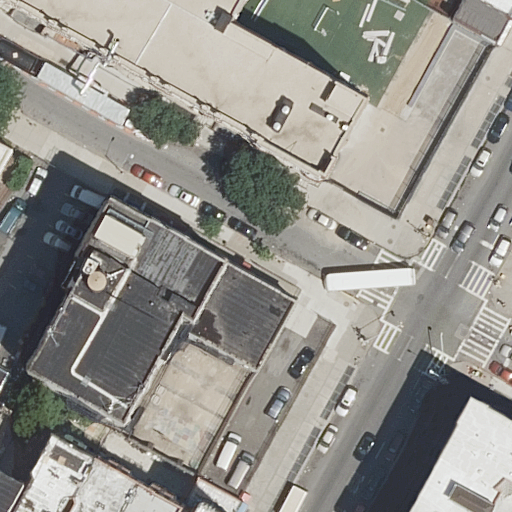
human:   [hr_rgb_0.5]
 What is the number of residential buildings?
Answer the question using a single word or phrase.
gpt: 11

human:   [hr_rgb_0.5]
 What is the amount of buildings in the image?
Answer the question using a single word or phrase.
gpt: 11

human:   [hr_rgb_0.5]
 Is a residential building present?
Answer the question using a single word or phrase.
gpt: yes

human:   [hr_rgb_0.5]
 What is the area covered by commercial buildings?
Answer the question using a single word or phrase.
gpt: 0m2

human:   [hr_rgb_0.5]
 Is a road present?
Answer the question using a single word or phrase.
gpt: yes

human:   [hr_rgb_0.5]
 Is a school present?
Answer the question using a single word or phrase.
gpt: yes

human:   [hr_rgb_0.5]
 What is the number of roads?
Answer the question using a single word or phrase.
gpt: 2

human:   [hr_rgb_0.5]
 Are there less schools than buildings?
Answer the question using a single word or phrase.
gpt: yes

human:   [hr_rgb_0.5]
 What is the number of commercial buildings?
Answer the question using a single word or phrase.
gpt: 0

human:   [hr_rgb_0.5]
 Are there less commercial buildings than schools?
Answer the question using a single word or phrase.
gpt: yes

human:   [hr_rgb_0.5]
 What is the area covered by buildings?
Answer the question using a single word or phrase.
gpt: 2940m2

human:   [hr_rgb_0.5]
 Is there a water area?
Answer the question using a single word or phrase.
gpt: no

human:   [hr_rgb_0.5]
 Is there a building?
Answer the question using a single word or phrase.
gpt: yes

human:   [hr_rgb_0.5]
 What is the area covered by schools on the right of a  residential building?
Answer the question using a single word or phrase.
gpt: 0m2

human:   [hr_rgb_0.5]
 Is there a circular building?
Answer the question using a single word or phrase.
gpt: no

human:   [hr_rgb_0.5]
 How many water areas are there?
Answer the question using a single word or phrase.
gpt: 0

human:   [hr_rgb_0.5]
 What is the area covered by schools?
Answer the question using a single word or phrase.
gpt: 1063m2

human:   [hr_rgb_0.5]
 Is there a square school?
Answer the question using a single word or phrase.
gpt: no

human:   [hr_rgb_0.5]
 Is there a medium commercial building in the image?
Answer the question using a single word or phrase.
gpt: no

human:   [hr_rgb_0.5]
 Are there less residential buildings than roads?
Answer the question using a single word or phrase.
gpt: no

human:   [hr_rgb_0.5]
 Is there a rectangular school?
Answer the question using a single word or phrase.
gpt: yes

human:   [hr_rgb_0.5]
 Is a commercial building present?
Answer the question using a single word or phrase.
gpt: no

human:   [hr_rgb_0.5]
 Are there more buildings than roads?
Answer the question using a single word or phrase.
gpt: yes

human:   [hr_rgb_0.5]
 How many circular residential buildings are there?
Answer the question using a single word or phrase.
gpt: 0

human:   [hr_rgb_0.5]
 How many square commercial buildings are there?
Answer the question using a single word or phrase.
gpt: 0

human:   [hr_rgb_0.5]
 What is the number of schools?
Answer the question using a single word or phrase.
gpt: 1

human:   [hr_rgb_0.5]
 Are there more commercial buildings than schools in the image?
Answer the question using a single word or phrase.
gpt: no

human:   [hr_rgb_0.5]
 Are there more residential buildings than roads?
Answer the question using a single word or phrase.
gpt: yes

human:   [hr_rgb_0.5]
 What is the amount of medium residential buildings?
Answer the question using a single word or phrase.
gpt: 2

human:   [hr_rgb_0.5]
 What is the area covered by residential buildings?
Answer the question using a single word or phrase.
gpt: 2940m2

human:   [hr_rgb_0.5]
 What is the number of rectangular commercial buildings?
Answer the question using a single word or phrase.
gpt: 0

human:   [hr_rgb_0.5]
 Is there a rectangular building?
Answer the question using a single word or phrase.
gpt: yes

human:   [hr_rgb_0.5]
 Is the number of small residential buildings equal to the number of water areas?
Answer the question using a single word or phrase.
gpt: no

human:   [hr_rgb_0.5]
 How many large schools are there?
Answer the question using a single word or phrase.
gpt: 1

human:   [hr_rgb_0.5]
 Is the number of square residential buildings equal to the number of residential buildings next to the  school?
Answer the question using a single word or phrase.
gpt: no

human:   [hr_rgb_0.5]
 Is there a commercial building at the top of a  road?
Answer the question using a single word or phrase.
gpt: no

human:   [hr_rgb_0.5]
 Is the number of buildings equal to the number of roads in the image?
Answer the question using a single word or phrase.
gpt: no

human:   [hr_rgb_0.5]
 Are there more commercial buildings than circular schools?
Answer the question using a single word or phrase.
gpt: no

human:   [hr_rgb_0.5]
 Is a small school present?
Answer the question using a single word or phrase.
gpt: no

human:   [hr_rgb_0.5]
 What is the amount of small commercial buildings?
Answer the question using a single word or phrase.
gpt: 0

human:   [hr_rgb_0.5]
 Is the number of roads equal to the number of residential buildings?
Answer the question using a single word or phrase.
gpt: no

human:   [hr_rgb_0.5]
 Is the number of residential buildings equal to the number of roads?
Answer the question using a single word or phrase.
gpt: no

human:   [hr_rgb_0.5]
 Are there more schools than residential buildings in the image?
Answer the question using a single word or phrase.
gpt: no

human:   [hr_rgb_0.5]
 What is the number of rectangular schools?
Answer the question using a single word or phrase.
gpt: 1

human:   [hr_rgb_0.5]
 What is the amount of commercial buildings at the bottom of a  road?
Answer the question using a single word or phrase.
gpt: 0

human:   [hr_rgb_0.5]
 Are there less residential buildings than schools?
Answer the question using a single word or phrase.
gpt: no

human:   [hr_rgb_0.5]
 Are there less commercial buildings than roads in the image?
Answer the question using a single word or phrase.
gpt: yes

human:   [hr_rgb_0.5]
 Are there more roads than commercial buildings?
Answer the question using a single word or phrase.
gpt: yes

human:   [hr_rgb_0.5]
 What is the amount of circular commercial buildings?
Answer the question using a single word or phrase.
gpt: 0

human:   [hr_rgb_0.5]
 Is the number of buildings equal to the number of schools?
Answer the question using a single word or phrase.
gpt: no

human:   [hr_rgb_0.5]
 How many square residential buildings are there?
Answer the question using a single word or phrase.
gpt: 0

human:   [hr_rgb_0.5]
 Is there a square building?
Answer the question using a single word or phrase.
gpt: no

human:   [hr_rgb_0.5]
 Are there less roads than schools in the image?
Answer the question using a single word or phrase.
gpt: no

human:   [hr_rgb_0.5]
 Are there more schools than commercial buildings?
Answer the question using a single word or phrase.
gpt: yes

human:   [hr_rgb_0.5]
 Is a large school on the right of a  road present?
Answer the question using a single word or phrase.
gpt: no

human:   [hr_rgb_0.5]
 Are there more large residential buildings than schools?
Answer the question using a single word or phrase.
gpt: yes

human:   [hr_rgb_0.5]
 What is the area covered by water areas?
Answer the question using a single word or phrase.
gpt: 0m2

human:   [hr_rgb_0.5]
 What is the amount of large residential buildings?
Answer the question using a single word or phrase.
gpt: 2

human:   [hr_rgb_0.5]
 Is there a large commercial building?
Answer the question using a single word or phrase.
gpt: no

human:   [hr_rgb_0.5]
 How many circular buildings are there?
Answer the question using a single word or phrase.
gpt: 0

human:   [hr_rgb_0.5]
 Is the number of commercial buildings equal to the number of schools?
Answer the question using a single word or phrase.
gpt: no

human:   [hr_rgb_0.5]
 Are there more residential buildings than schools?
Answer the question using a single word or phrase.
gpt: yes

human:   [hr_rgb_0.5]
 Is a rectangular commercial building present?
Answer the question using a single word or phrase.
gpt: no

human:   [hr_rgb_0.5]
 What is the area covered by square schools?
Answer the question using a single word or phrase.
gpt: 0m2